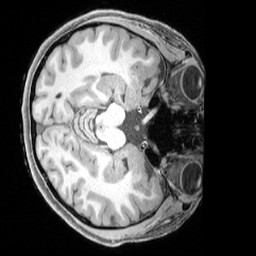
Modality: T1w
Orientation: axial
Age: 23
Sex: female
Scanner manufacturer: siemens
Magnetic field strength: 3 T
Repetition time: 2.4 s
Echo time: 0.00224 s